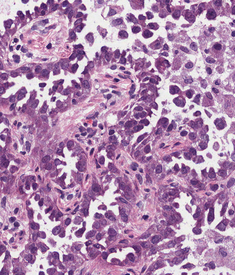
Tumor epithelial tissue: yes
Tumor-associated stroma tissue: yes
Normal tissue: no